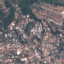
Land use / land cover class: Residential